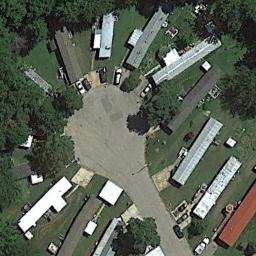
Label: mobile_home_park